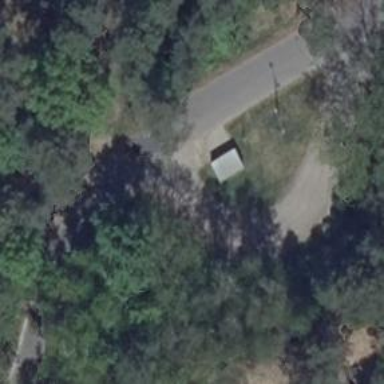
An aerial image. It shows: Shelter.